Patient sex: F
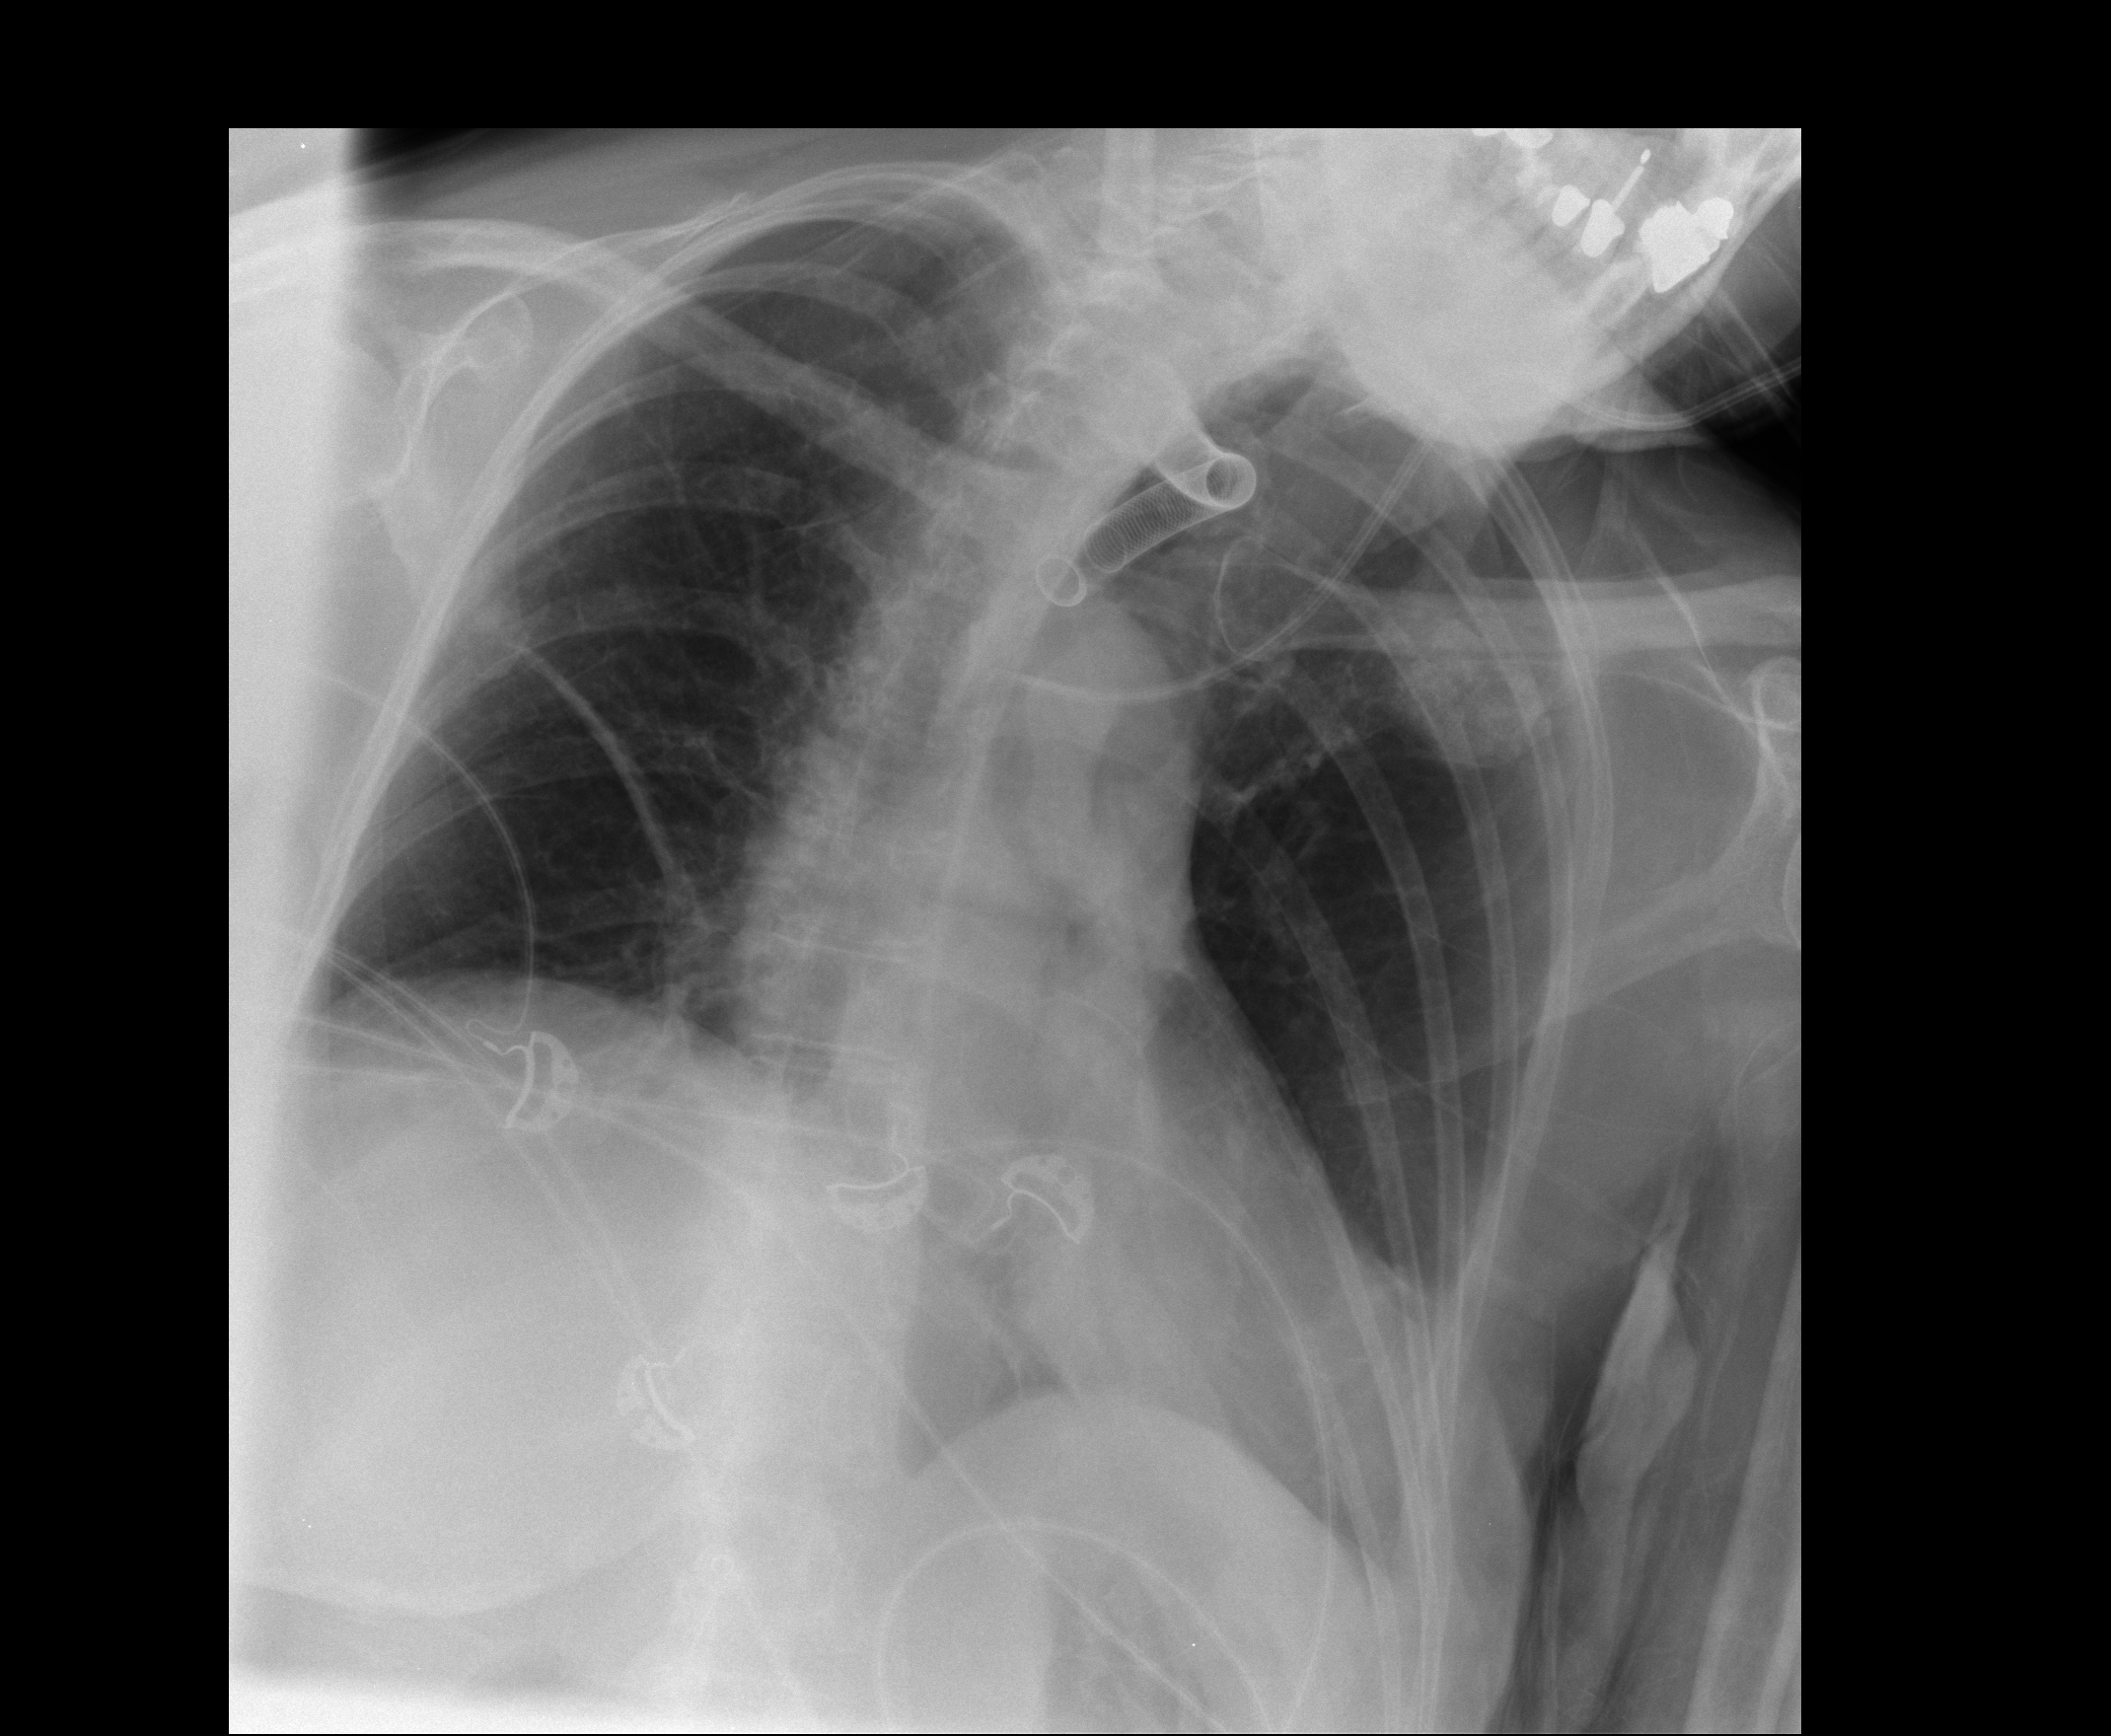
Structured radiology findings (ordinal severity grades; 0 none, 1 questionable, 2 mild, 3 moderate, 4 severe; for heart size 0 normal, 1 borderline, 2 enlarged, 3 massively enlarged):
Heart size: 0
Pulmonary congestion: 2
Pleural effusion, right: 1
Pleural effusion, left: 1
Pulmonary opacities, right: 0
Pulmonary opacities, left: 0
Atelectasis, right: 2
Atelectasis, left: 2